Interaction volume radius: 5 \u00c5
Interaction volume height: 30 \u00c5
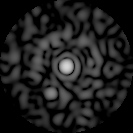
Disorder parameter: 0.8674